Field crop: tomato
Growth stage: 1
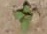
Species: solanum